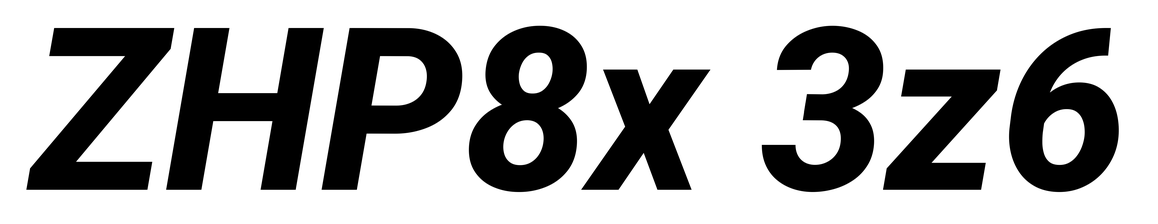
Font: Roboto-Italic_ExtraBold_Italic